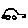
Label: car